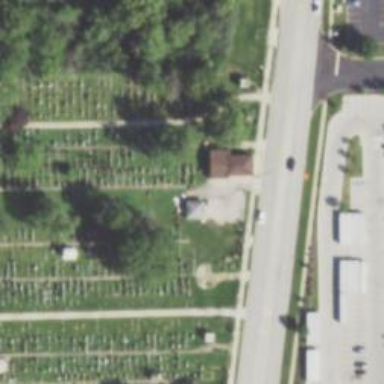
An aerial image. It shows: Sector within cemetery.